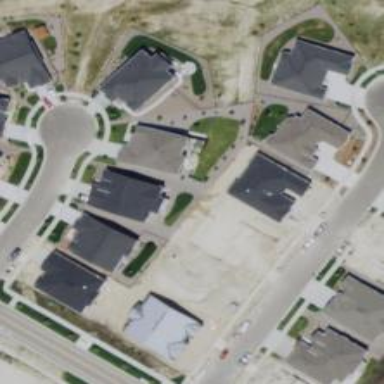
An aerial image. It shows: Residential area consisting of single-family homes.